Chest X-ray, PA view. Patient: 57 years old, sex F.
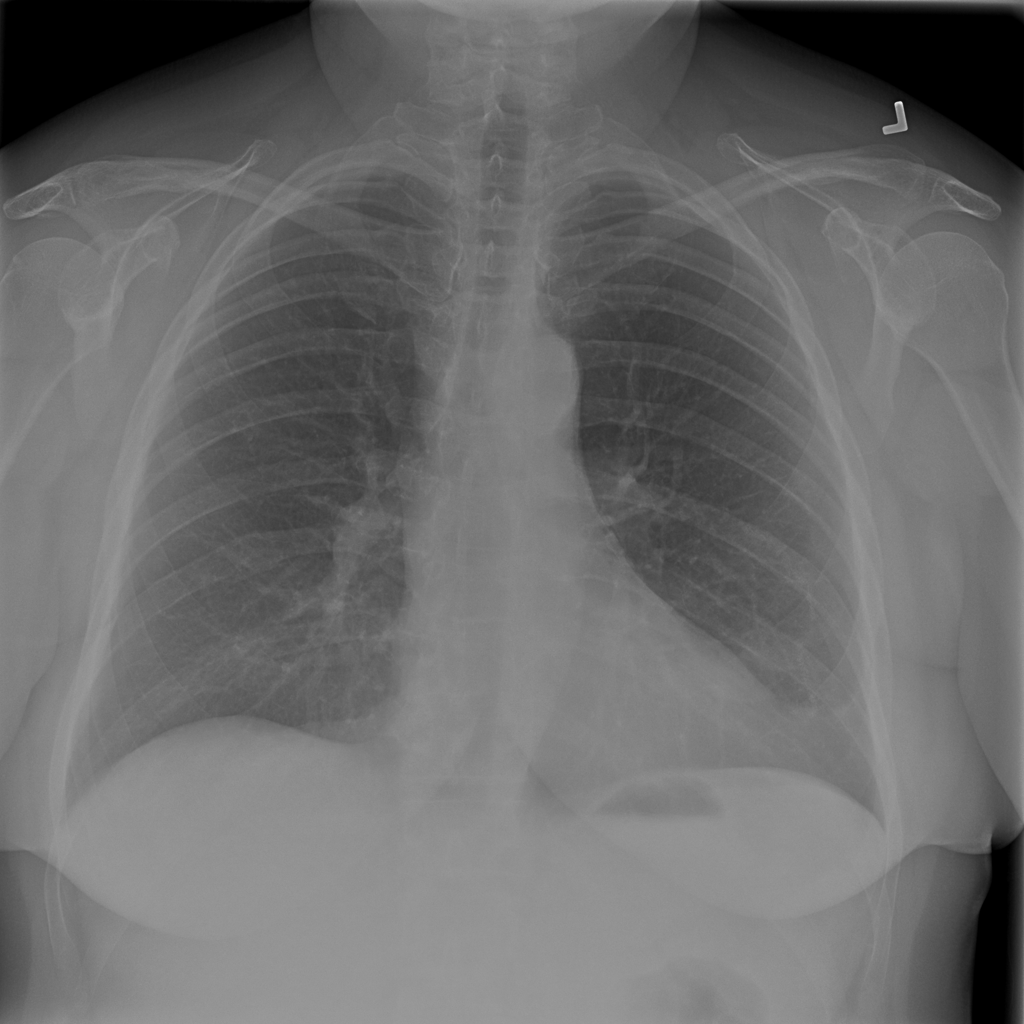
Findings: Pleural_Thickening, Pneumothorax